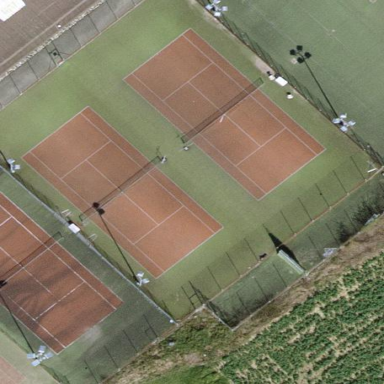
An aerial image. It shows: Tennis court in leisure pitch.